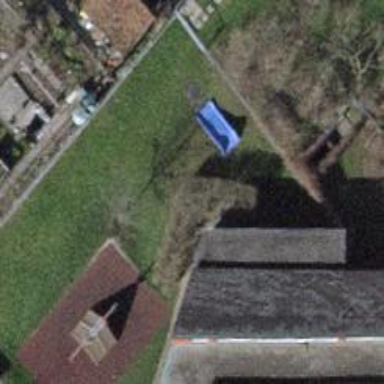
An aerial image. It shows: Playground featuring slide.